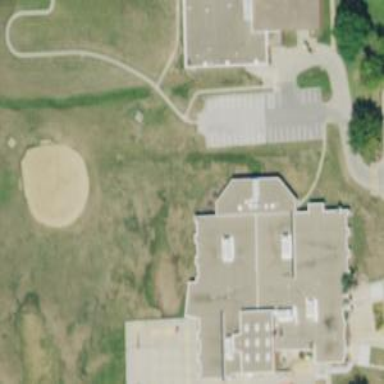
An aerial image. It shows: School building.